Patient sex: M
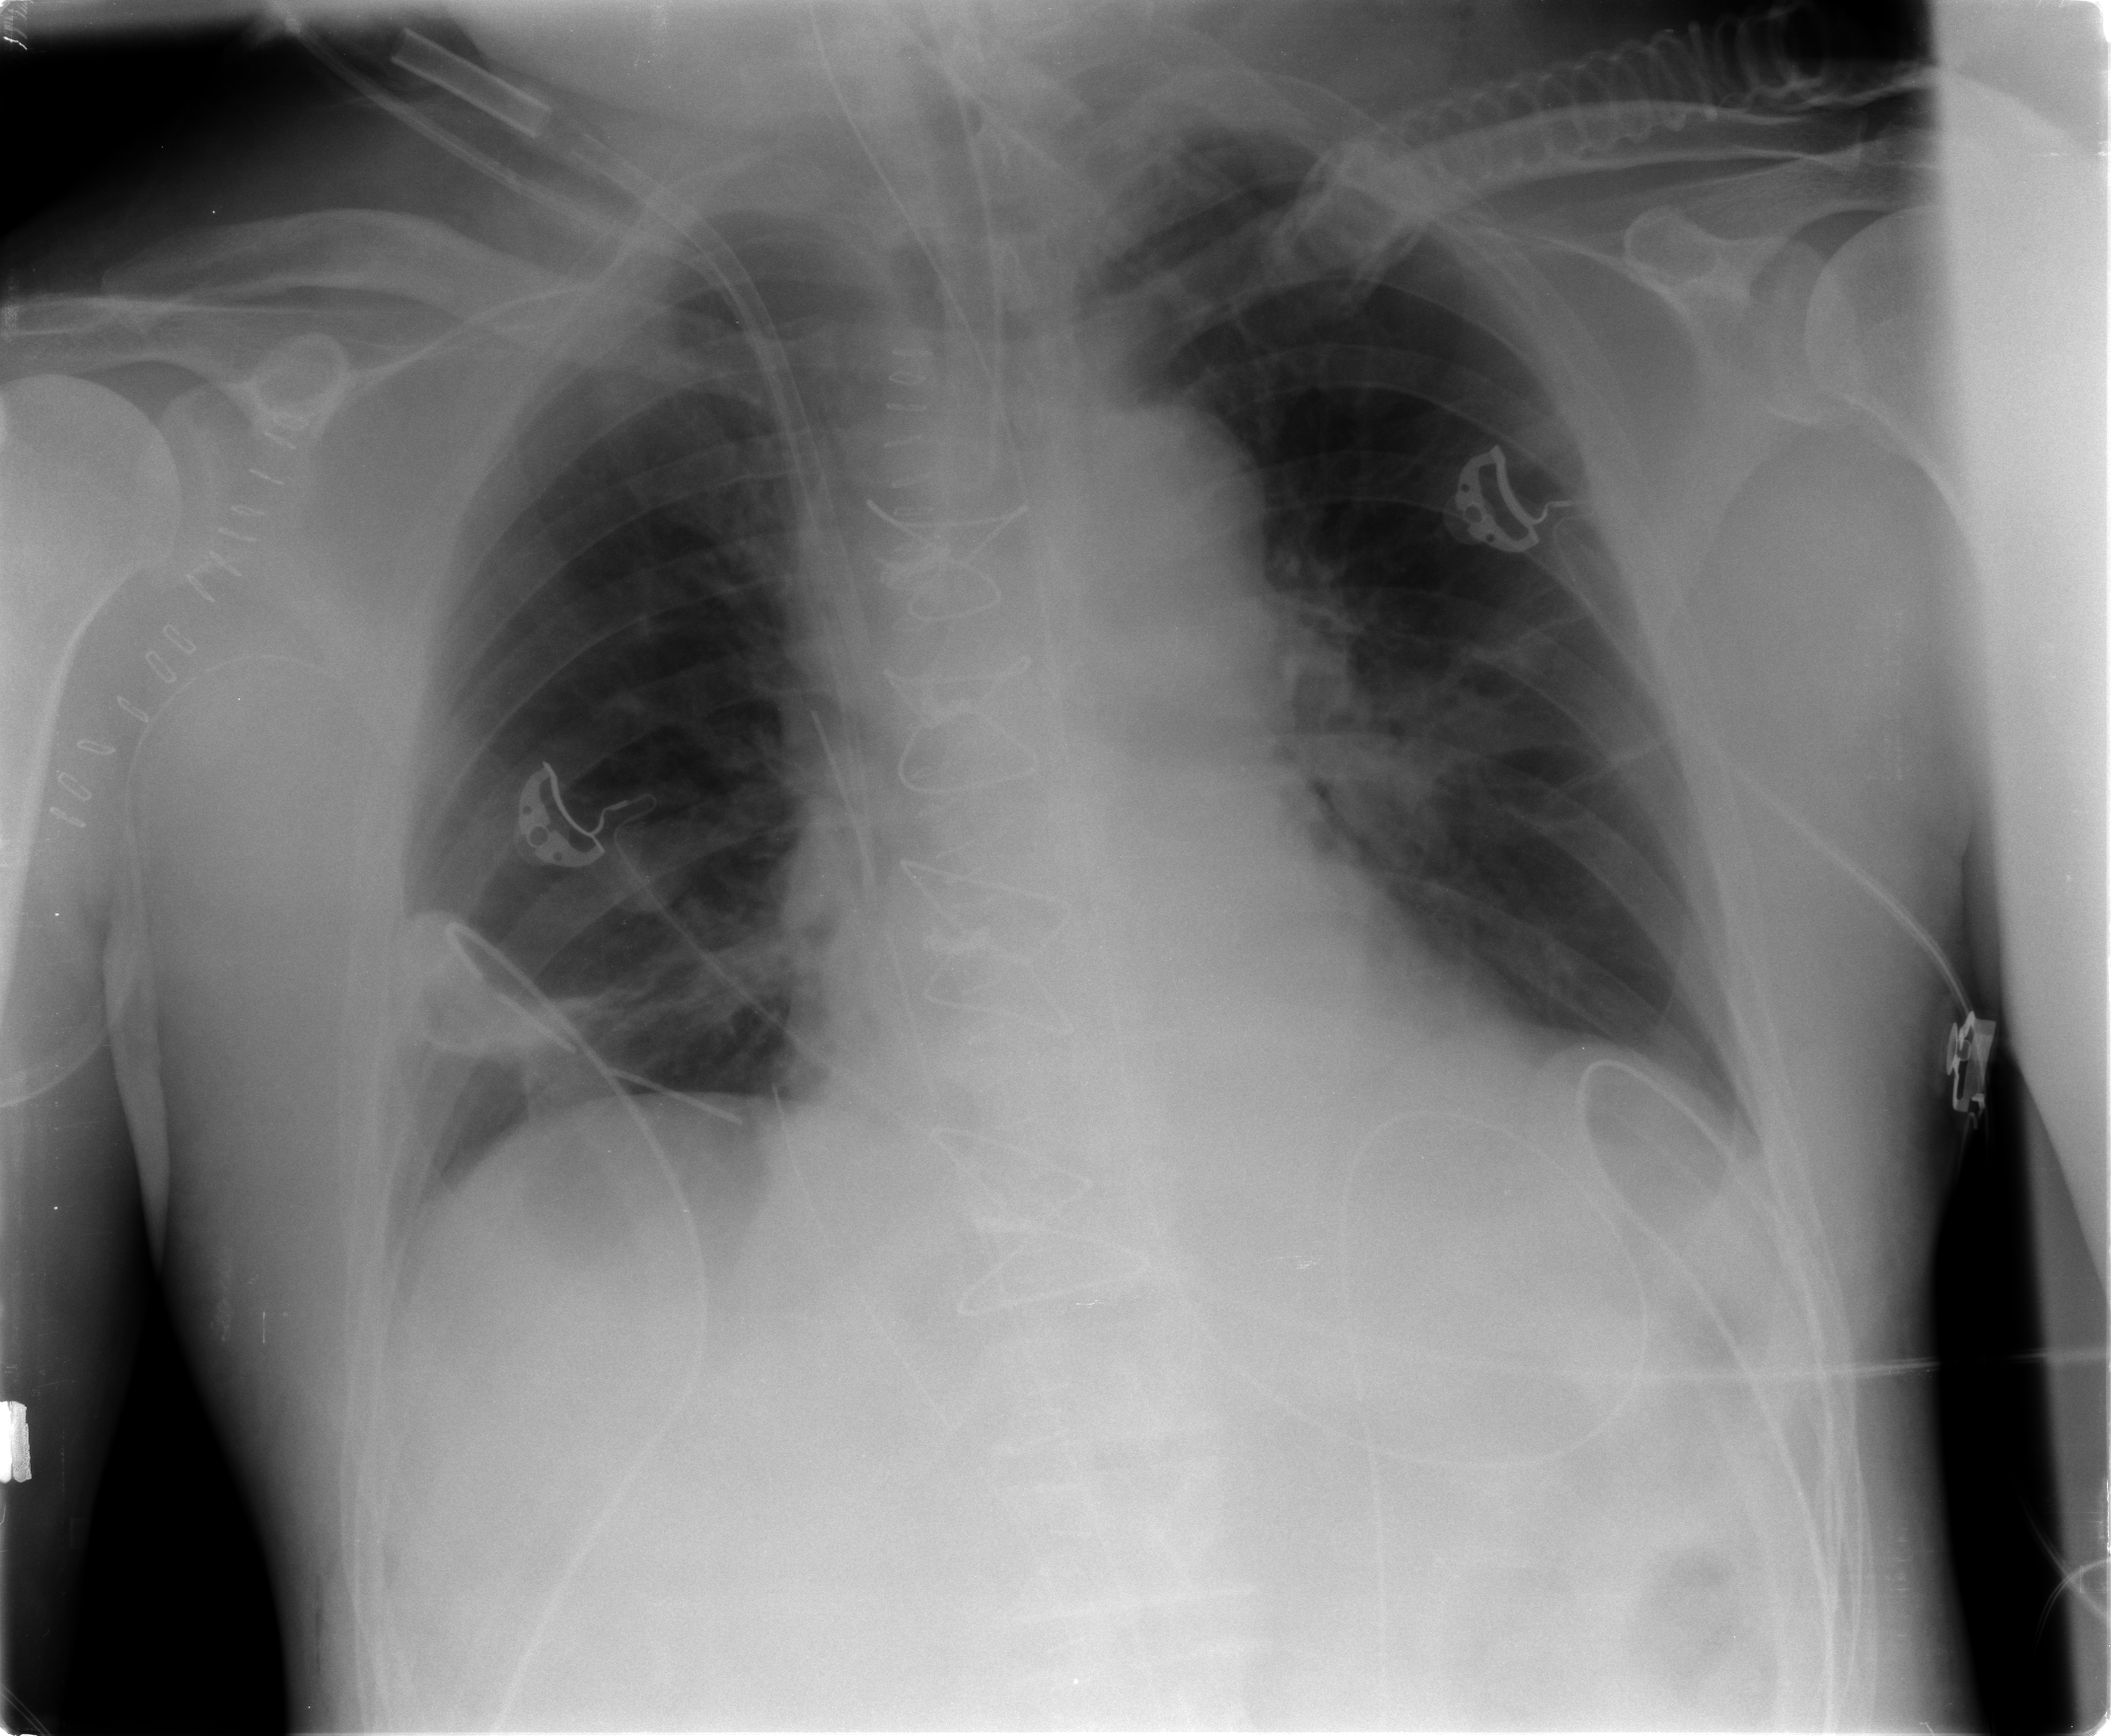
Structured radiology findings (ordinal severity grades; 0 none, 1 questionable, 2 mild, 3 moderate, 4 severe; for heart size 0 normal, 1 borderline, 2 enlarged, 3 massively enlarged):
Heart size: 1
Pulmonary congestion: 2
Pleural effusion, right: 0
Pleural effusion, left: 0
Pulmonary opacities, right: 0
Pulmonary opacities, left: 0
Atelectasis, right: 2
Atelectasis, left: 2